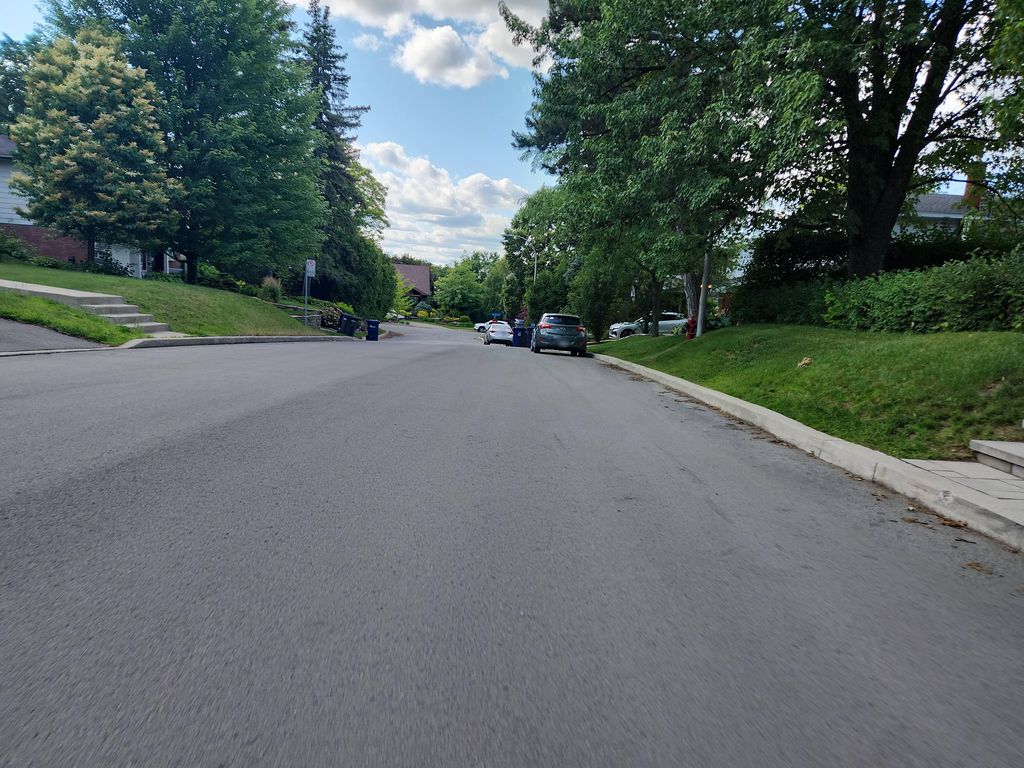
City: montreal